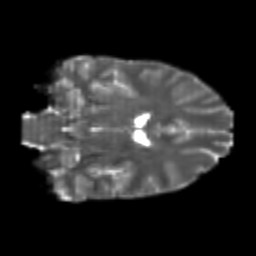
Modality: T2w
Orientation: coronal
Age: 20
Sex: male
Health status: healthy
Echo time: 0.074 s